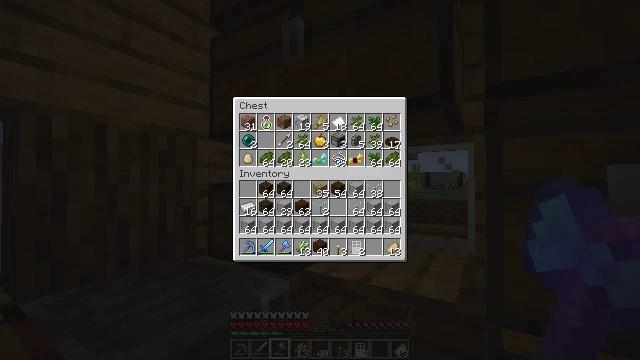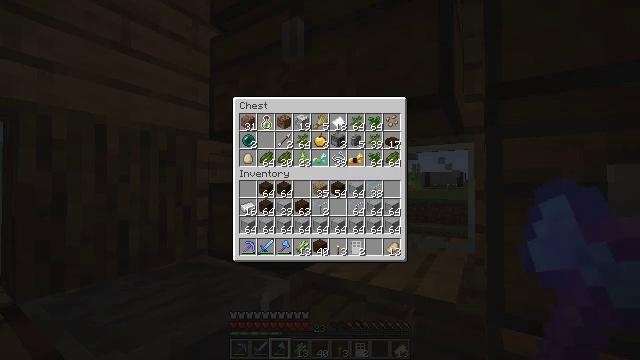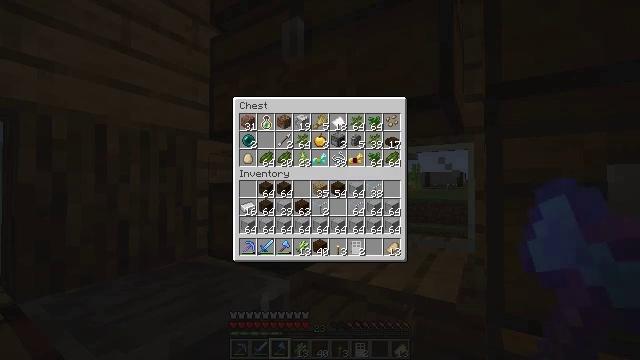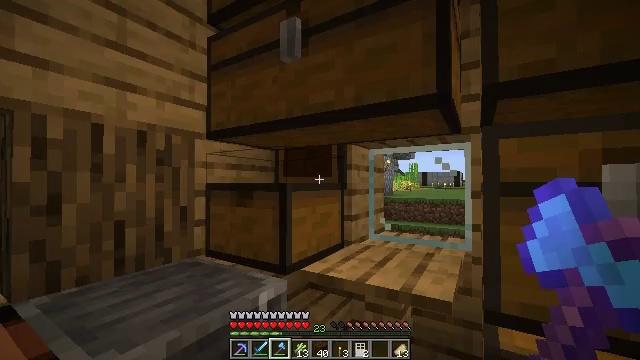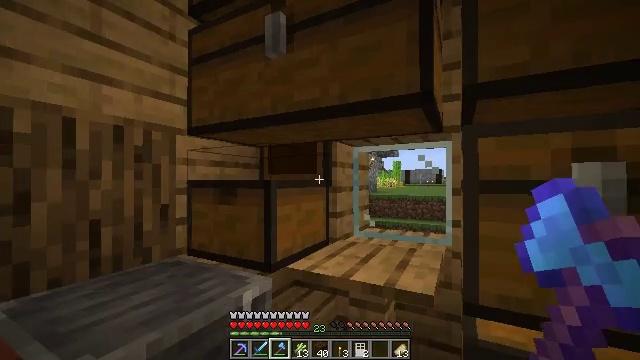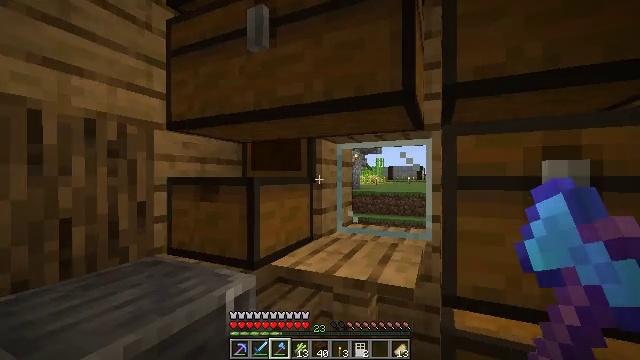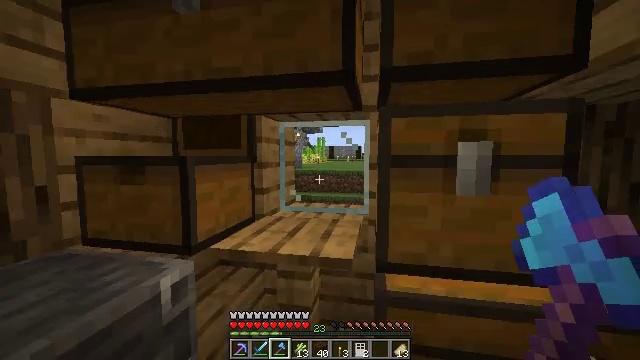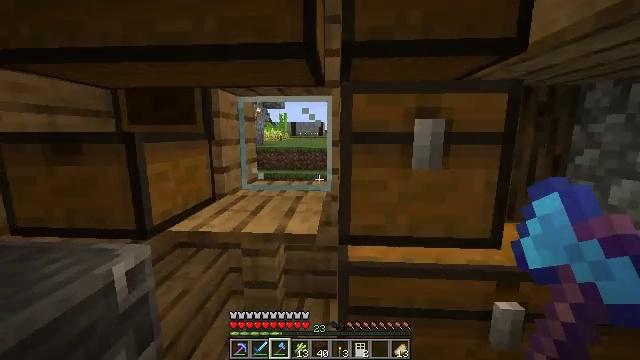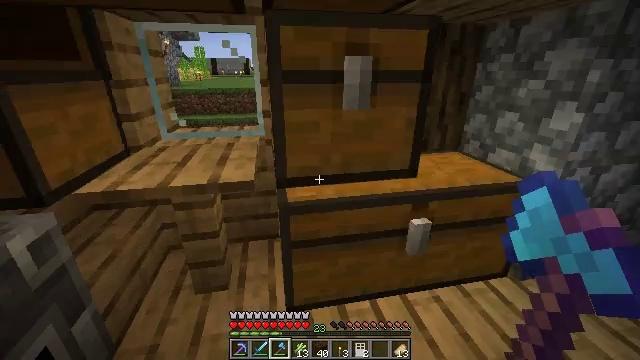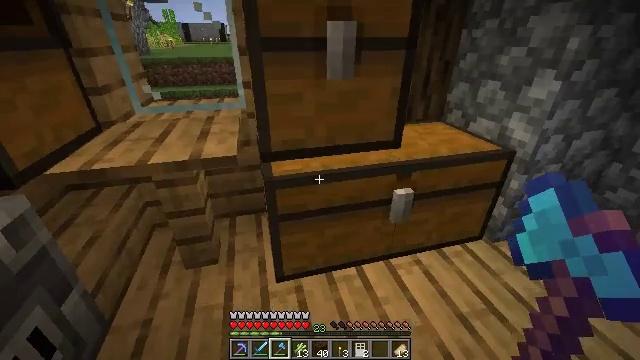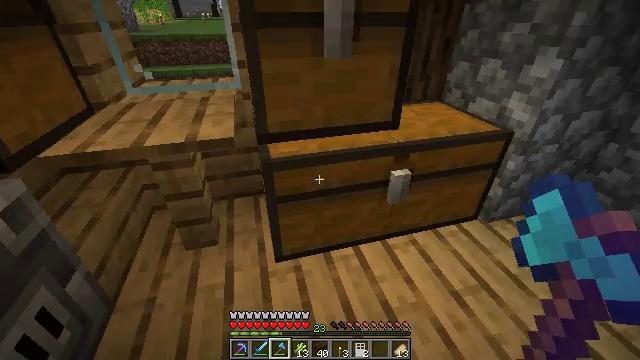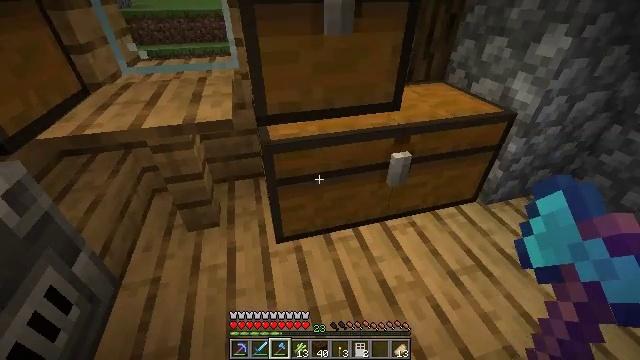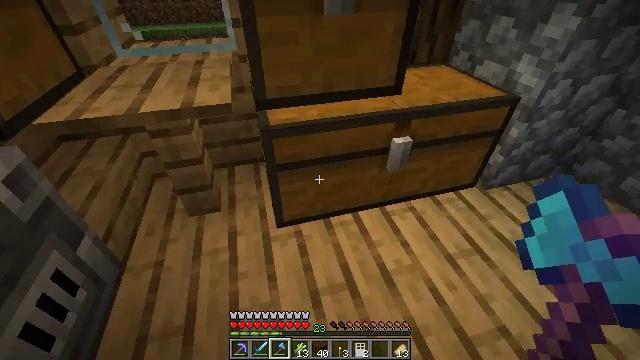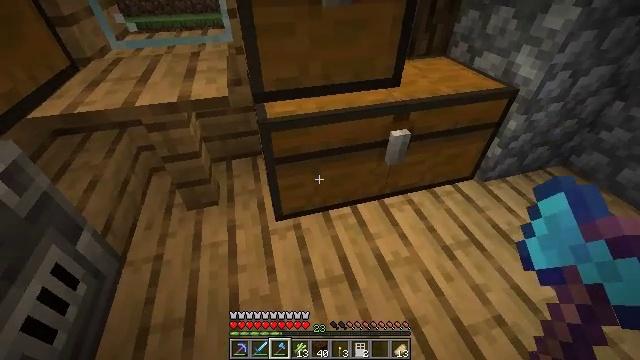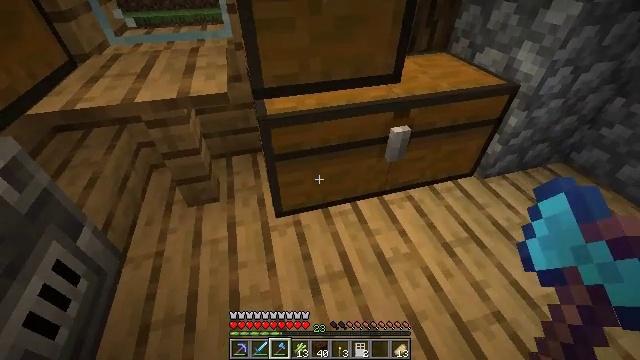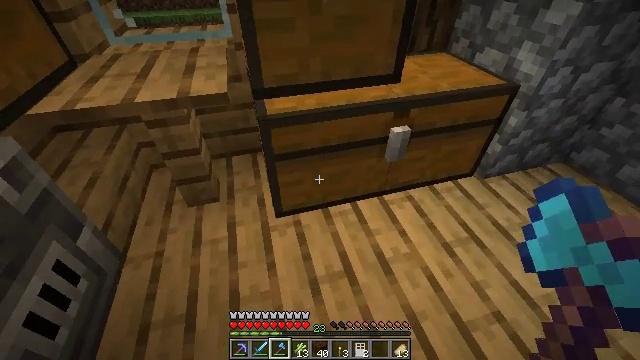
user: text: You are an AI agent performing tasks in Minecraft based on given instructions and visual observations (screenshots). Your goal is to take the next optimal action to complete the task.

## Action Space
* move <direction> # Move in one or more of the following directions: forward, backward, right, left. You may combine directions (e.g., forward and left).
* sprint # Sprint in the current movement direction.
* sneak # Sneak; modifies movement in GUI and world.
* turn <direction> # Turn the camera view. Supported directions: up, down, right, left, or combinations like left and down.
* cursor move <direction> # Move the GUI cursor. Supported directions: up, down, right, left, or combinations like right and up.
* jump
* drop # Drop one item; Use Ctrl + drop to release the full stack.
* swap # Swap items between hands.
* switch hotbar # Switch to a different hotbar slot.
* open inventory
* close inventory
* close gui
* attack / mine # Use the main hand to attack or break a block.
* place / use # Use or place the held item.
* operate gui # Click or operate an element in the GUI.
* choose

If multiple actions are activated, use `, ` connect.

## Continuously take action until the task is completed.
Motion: motion action
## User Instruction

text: Mine the sugar cane near rivers.
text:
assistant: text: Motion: no_op
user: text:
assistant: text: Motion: no_op
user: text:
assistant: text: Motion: no_op
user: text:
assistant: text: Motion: turn right, close gui
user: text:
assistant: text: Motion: turn right
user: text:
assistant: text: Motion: turn right and down
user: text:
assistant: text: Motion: turn right and down
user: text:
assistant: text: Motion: turn right and down
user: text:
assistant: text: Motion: turn right and down
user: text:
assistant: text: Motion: turn down
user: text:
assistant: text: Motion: turn down
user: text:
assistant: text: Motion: turn down
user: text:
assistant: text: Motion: turn down
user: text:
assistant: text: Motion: no_op
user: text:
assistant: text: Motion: use / place
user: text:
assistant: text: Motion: use / place
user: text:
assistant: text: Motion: use / place
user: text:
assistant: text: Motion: use / place
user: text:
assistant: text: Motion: no_op
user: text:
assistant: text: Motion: open gui
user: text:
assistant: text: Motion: no_op
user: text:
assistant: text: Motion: no_op
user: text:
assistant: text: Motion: cursor move right
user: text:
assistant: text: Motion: no_op
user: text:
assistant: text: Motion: no_op
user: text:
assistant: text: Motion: no_op
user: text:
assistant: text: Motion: no_op
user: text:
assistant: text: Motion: no_op
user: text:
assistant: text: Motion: no_op
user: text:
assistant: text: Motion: no_op